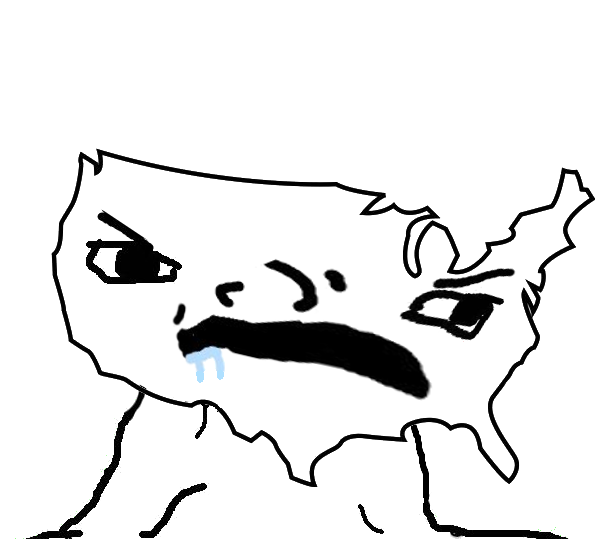
Label: 5_Brainlet